Brain MRI, t2w sequence, axial 2D slice.
Patient: age 38, sex F, weight 78 kg, height 1.78 m
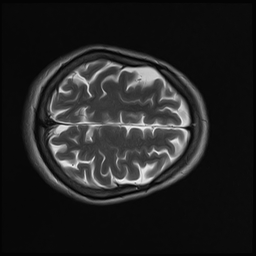